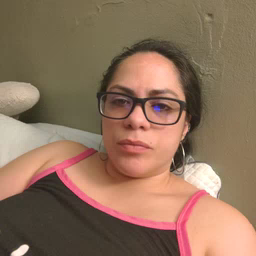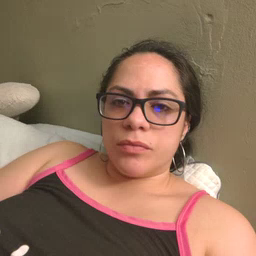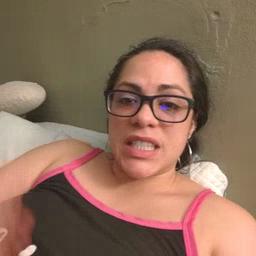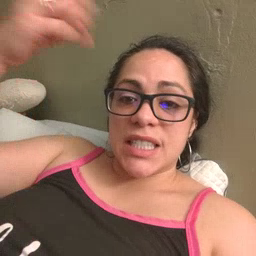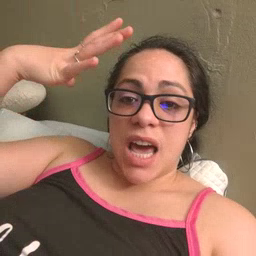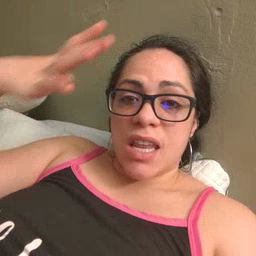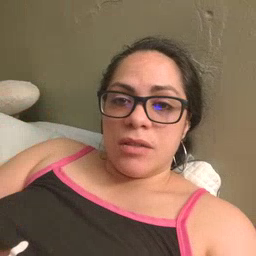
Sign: sun